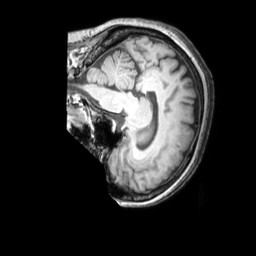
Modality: T1w
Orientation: sagittal
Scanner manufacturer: philips
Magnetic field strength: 3 T
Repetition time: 0.009887 s
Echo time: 0.004605 s